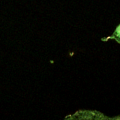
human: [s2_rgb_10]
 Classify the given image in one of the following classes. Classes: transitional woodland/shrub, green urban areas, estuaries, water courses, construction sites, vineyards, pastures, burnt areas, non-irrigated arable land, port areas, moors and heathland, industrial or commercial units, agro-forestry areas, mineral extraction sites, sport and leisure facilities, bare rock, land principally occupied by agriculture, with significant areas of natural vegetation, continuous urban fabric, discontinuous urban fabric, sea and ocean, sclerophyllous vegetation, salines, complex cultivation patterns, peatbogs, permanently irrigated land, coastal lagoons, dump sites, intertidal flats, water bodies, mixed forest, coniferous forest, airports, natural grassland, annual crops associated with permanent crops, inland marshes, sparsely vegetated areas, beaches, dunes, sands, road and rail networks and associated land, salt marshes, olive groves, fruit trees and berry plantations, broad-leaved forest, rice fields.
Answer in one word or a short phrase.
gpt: coniferous forest, water bodies